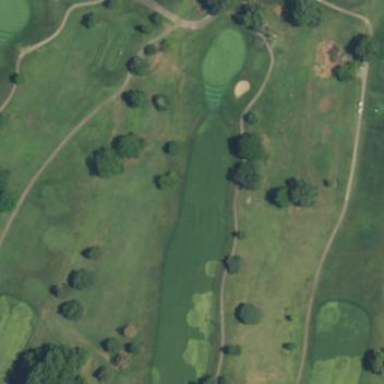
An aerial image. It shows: Golf fairway surrounded by grass.